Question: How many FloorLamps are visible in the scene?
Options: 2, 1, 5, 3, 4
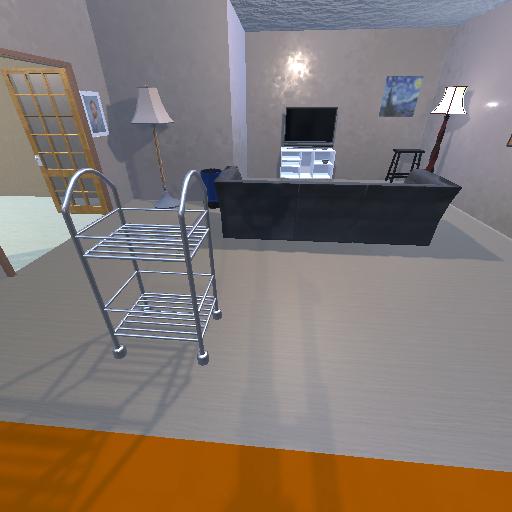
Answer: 2